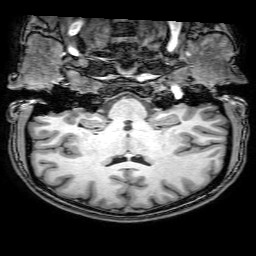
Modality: T1w
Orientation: sagittal
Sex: female
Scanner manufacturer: philips
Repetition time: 0.008123 s
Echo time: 0.00372 s